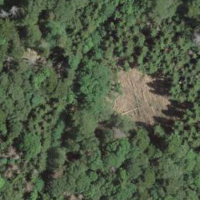
EUNIS habitat code: 43
Species observed at this site:
Lathyrus vernus